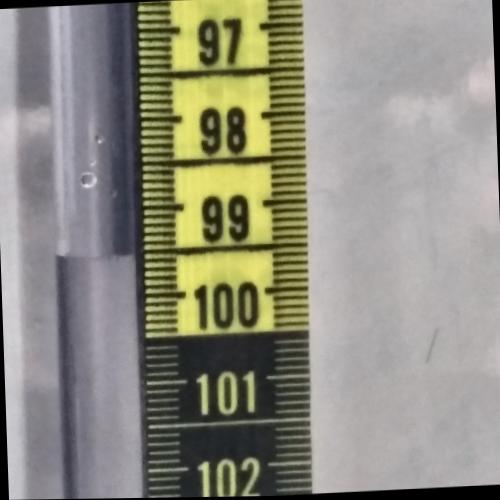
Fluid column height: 99.5 cm